Aerial crown-view tile of a tropical tree (Barro Colorado Island, Panama), acquired 20250616:
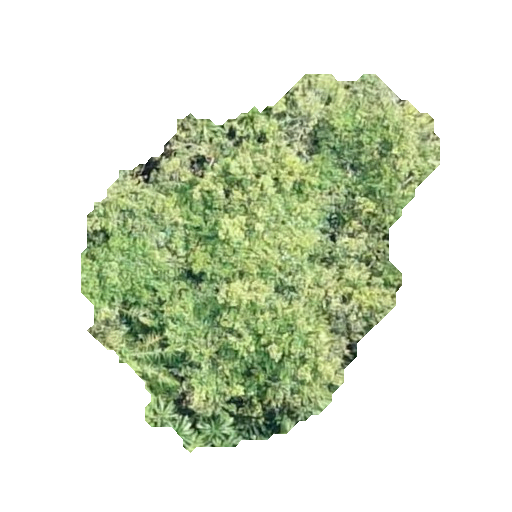
Species: Luehea seemannii
GBIF accepted scientific name: Luehea seemannii
Crown area: 129.617 m²